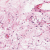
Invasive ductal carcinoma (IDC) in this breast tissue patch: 0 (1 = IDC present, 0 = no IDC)